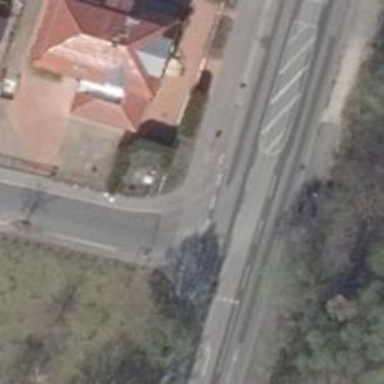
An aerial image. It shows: Stop road.